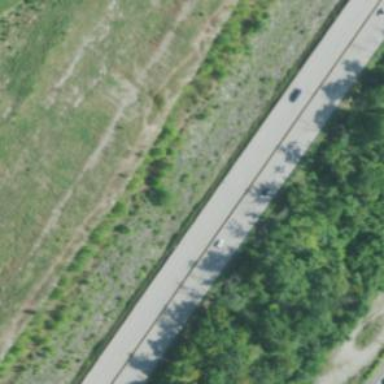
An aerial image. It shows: Trunk highway with expressway features.